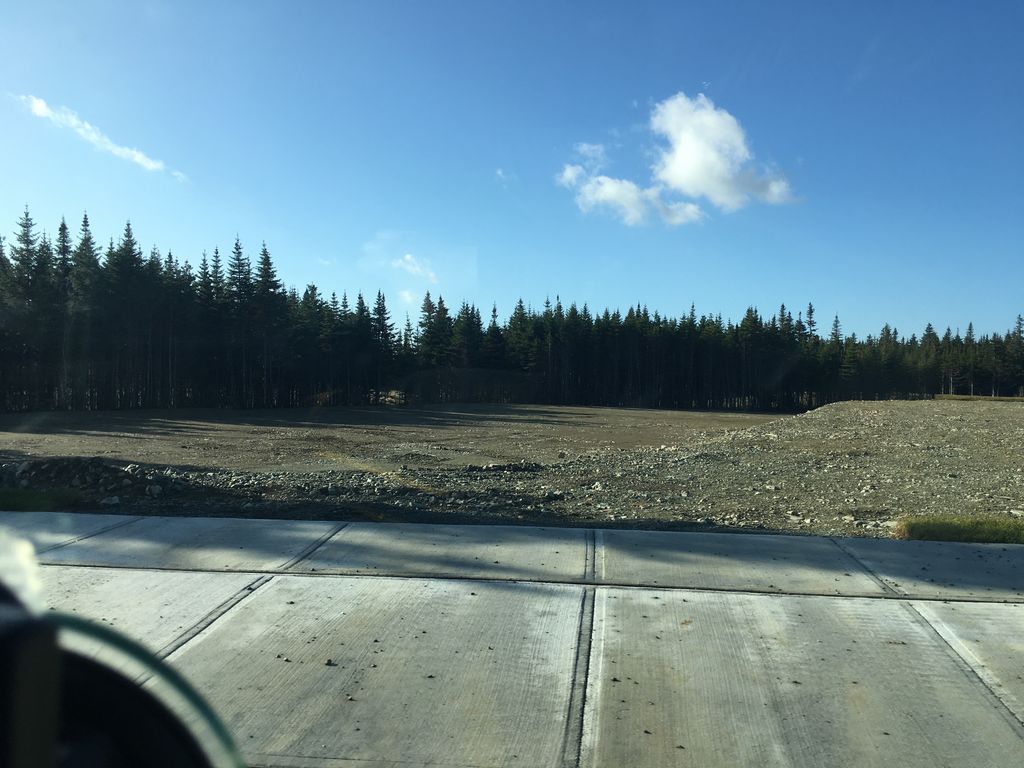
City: st_johns